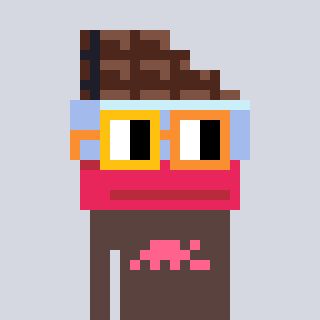
a pixel art character with square yellow and orange glasses, a chocolate-shaped head and a darkbrown-colored body on a cool background